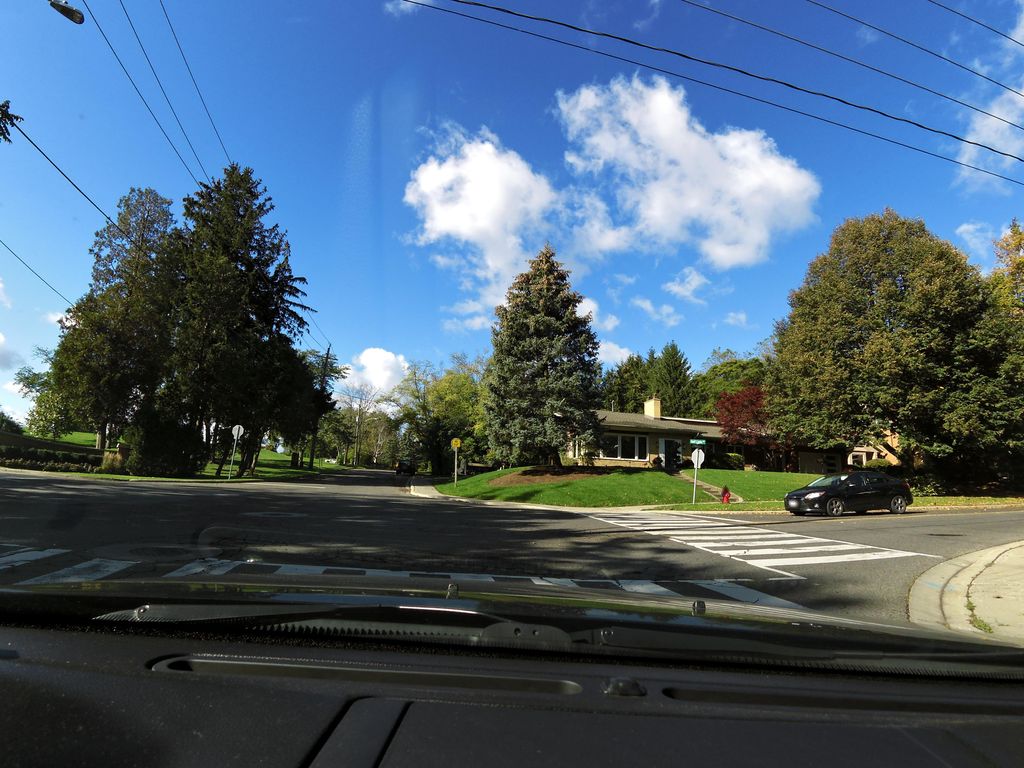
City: hamilton